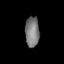
Tissue: lung
Cell type: Endothelial cells
Senescence score: 0.5762
Nuclear area (px): 426
Mean DAPI intensity: 119.366